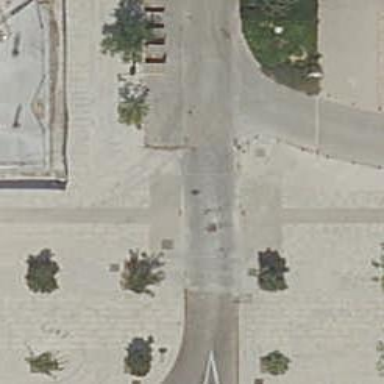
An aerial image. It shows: Uncontrolled crossing on the road.